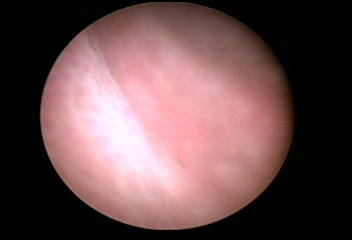
Modality: WLC
Class: Normal mucosa
Bladder cancer association: No